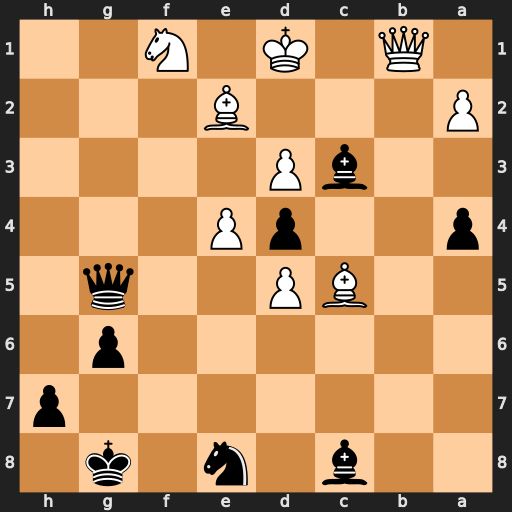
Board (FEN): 2b1n1k1/7p/6p1/2BP2q1/p2pP3/2bP4/P3B3/1Q1K1N2
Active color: b
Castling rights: -
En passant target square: -
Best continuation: Bg4 Kc2 Bxe2